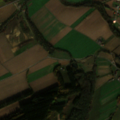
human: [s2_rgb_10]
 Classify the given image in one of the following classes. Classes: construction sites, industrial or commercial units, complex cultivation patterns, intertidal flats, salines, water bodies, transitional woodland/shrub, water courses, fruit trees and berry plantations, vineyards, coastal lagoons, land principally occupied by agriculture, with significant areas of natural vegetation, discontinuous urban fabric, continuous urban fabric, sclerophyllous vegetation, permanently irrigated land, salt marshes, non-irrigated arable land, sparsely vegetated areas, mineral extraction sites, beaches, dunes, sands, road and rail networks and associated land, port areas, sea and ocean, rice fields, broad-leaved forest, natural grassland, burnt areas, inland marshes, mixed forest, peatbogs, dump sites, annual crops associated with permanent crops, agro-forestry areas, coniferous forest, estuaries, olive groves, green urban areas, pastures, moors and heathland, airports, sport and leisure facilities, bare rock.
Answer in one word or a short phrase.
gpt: discontinuous urban fabric, non-irrigated arable land, land principally occupied by agriculture, with significant areas of natural vegetation, broad-leaved forest